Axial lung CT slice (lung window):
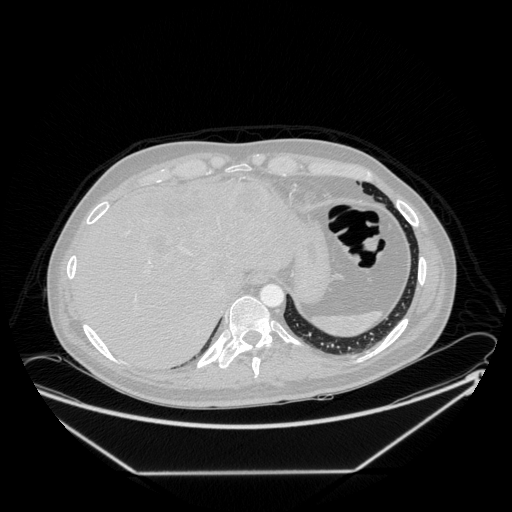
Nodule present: no